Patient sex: F
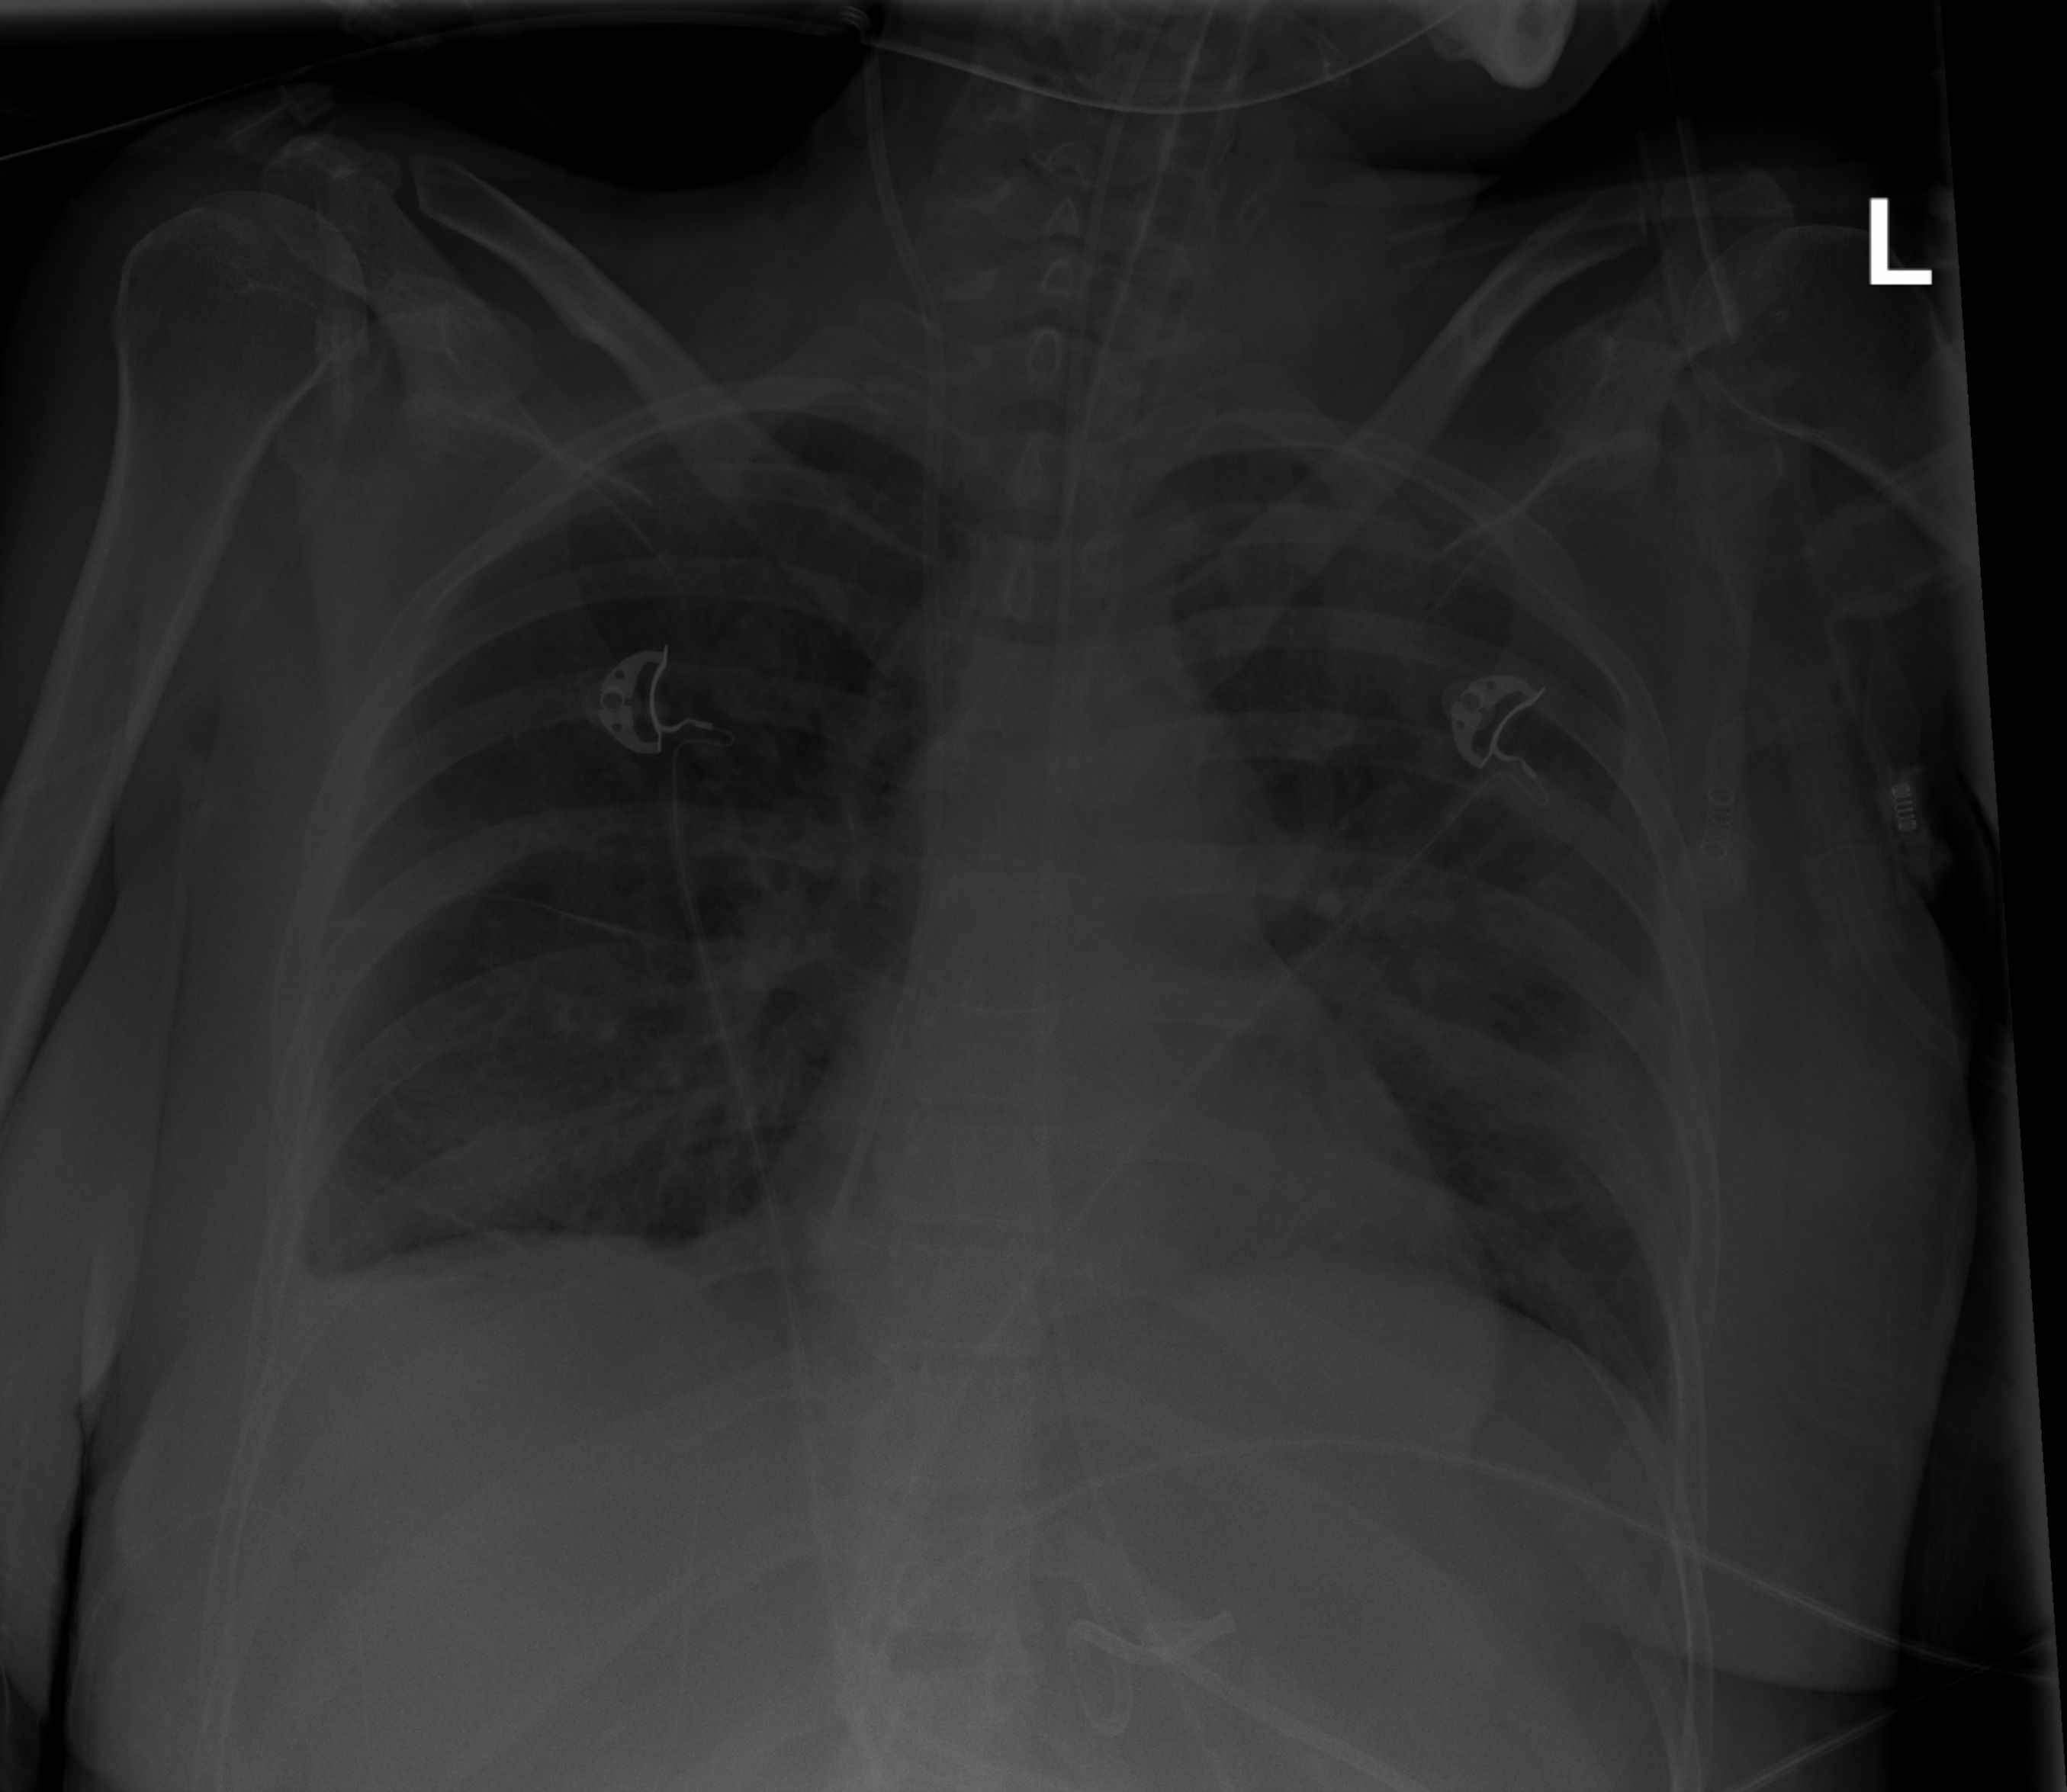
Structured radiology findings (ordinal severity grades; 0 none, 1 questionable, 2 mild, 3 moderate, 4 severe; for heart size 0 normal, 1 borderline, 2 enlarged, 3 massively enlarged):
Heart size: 0
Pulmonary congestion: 0
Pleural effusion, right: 2
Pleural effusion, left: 0
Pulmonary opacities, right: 2
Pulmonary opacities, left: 3
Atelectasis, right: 2
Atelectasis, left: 2